Question: Can this be done in jQuery? Any reference?

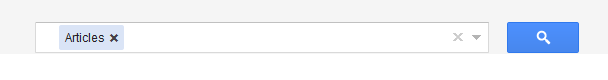
Answer: What about jQuery Chosen plugin - <URL>?